Question: I decided to update a project that I had made during Swift beta 1 now that Swift 1.0 is out. There's a particular issue, however, that I can't seem to fix that came up as a result of the updated array semantics and 'inout' keyword. Consider the following two functions (you can just paste them into a playground):
'''
func bubbleSort<T : Comparable>(inout arr : [T]) {
var numSwaps = 0
do {
numSwaps = 0
for i in 0..<(arr.count - 1) {
if arr[i] > arr[i + 1] {
(arr[i], arr[i + 1]) = (arr[i + 1], arr[i])
numSwaps++
}
}
} while numSwaps != 0
}
func testFunc(sortFunc: ([Int]) -> ()) {
sortFunc([5,4,3,2,1])
}
'''
I can't seem to make the two work together. I tried using shorthand:
'''
testFunc {bubbleSort(&$0)}
'''
I also tried without shorthand:
'''
testFunc { (arr: [Int]) -> () in
bubbleSort(&arr)
}
'''
In either case, I get errors:

Is this a bug, or am I screwing something up? Thanks in advance!
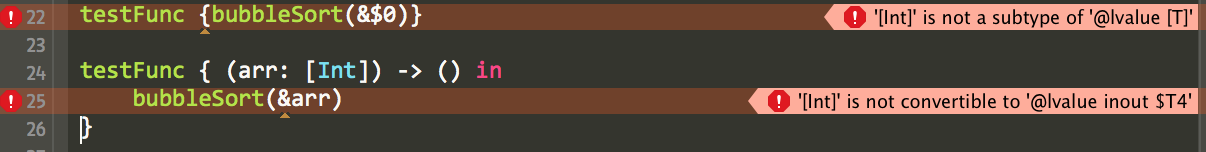
Answer: What you're running into is that method parameters are by default immutable and in-out functions are mutating. You can't use the closure shorthand, because you'll need to declare the closure's argument as mutable with the 'var' keyword, like so:
'''
func testFunc(sortFunc: ([Int]) -> ()) {
sortFunc([5,4,3,2,1])
}
testFunc { (var arr: [Int]) -> () in
bubbleSort(&arr)
}
'''
Now you can call 'bubbleSort' with 'arr' as the in-out parameter.